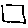
Label: square